Question: I am trying precompile assets in production env. But after precompile the app does not find the images files, javascripts files, css files...etc.
I run this command:
'''
RAILS_ENV=production rake assets:precompile
'''
and I get this result:
'''
/home/hyperrjas/.rvm/rubies/ruby-1.9.2-p318/bin/ruby /home/hyperrjas/.rvm/gems/ruby-1.9.2-p318/bin/rake assets:precompile:all RAILS_ENV=production RAILS_GROUPS=assets
/home/hyperrjas/.rvm/rubies/ruby-1.9.2-p318/bin/ruby /home/hyperrjas/.rvm/gems/ruby-1.9.2-p318/bin/rake assets:precompile:nondigest RAILS_ENV=production RAILS_GROUPS=assets
'''
then I try reload the page and I see this:

I'm using nginx + unicorn.
## Edited**
I load my assets layout from with:
'''
<%= stylesheet_link_tag "application" %>
<%= javascript_include_tag "application" %>
'''
I have in my nginx.conf this in server { }
'''
location ~ ^/(assets)/ {
root ~/mydomain.com/current/public;
gzip_static on; # to serve pre-gzipped version
expires max;
add_header Cache-Control public;
}
'''
Thank you
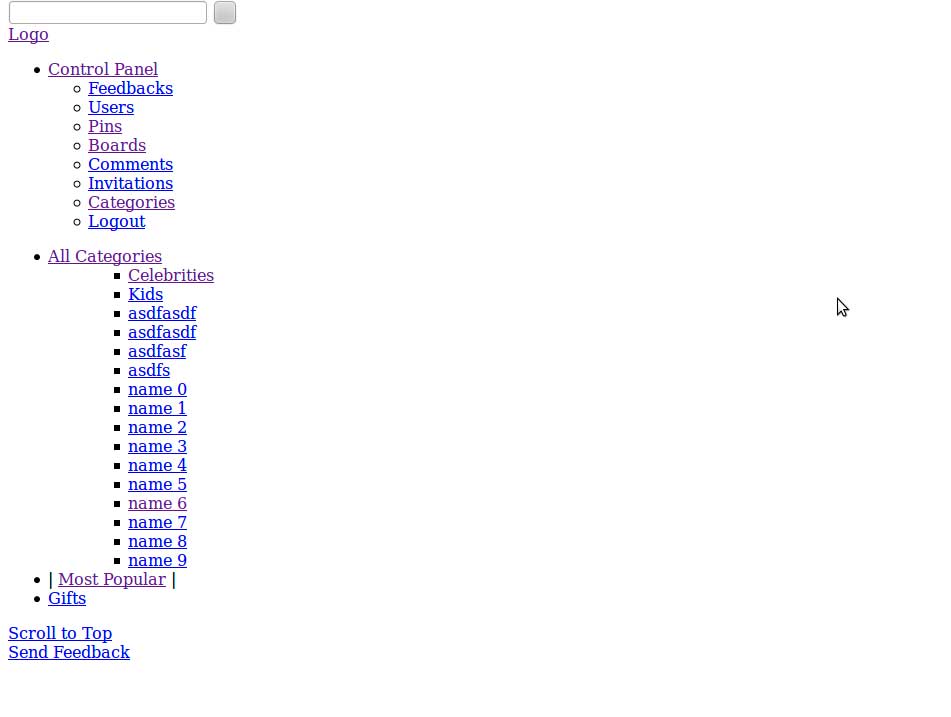
Answer: The error was in nginx.conf in:
'''
location ~ ^/(assets)/ {
root ~/mydomain.com/current/public;
gzip_static on; # to serve pre-gzipped version
expires max;
add_header Cache-Control public;
}
'''
The path to root to assets is bad, the correct form is:
'''
location ~ ^/(assets)/ {
root /home/hyperrjas/mydomain.com/current/public;
gzip_static on; # to serve pre-gzipped version
expires max;
add_header Cache-Control public;
}
'''
Thank you!